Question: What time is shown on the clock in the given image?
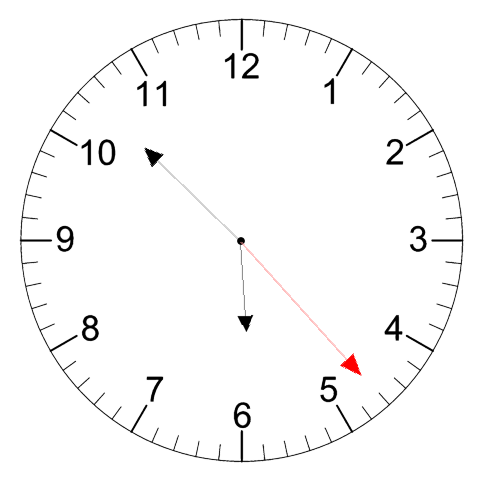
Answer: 05:52:23